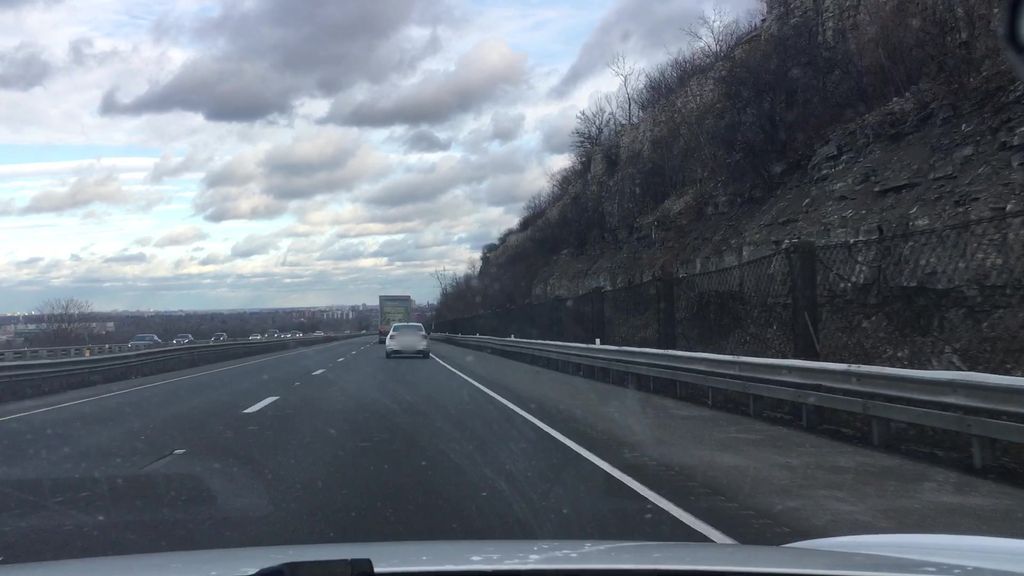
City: hamilton